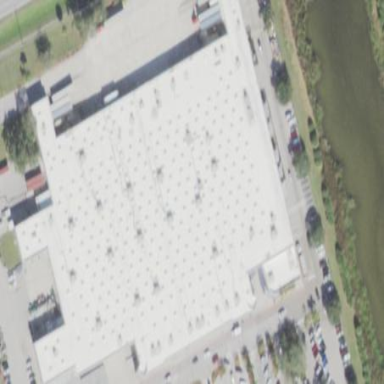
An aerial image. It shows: Supermarket located in building.